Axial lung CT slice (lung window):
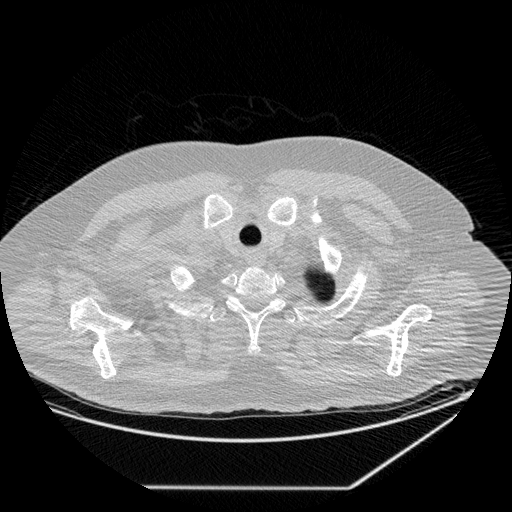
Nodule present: no